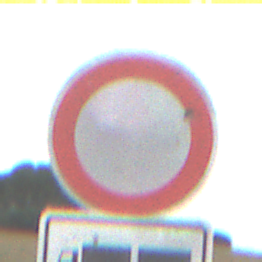
Verkehrszeichen: VerbotFahrzeugeAllerArt
Zusatzzeichen unten: MehrspurigeFahrzeugeFrei4
Umgebung: Outdoor, Nature
Tageszeit: Midday
Wetter: PartlyCloudy
Licht: Natural
Jahreszeit: NotSpecified
Kontrast: MediumContrast